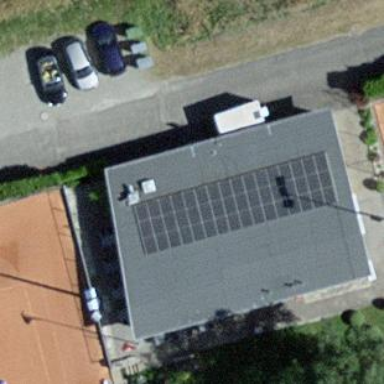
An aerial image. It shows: Solar power generator using photovoltaic method with solar photovoltaic panel types.